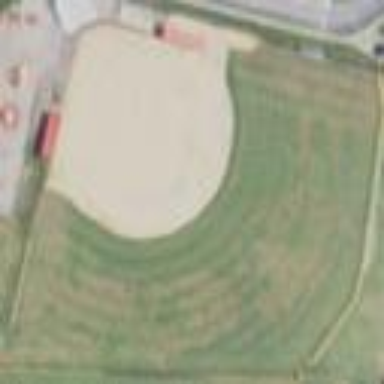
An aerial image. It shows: Softball pitch for leisure sports.